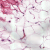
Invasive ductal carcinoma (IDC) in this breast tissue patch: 0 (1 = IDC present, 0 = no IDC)